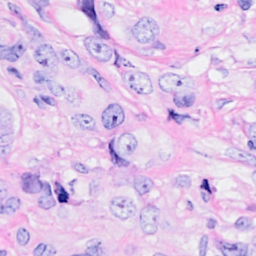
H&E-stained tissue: Breast